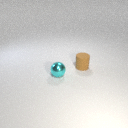
small brown rubber cylinder to the right of small cyan metal sphere